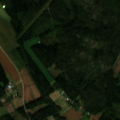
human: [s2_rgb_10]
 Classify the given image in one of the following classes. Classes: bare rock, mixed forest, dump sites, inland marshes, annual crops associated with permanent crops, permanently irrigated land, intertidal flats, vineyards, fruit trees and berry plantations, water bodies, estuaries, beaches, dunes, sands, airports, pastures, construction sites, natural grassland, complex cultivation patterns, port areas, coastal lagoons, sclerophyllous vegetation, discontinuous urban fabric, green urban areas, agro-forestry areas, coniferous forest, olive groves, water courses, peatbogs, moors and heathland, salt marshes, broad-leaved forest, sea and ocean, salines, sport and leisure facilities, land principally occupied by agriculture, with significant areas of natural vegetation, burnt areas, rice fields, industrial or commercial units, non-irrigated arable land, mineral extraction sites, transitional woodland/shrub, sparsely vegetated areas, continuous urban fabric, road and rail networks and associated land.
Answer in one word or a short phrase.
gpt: land principally occupied by agriculture, with significant areas of natural vegetation, coniferous forest, mixed forest, transitional woodland/shrub